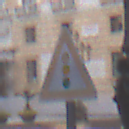
Verkehrszeichen: Lichtzeichenanlage
Umgebung: Outdoor, Urban
Tageszeit: SunriseSunset
Wetter: PartlyCloudy
Licht: Natural
Jahreszeit: NotSpecified
Kontrast: LowContrast